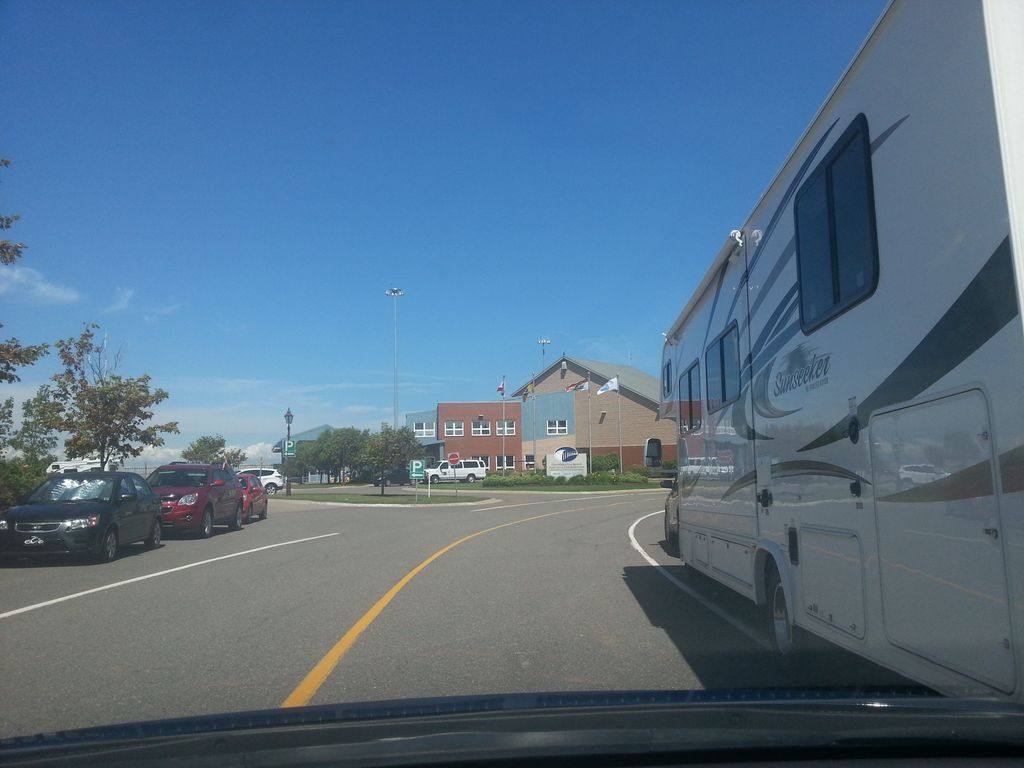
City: charlottetown